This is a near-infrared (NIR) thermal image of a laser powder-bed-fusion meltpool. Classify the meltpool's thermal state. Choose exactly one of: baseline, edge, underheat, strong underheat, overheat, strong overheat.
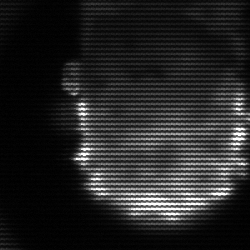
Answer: baseline